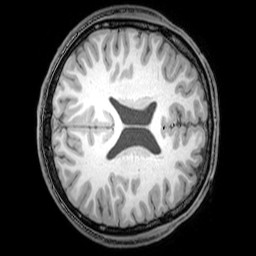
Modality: T1w
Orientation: axial
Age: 21
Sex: male
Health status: healthy
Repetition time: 0.081 s
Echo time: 0.037 s